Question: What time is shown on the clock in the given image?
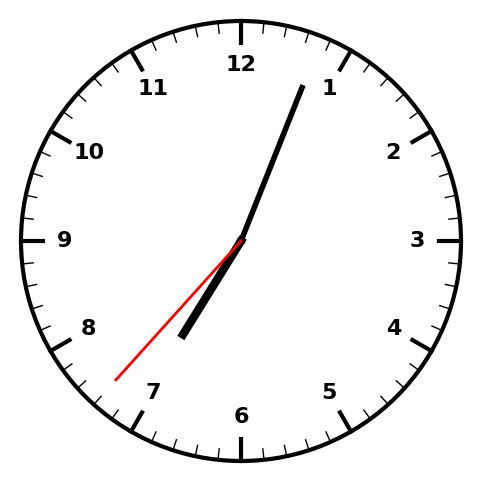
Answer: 07:03:37